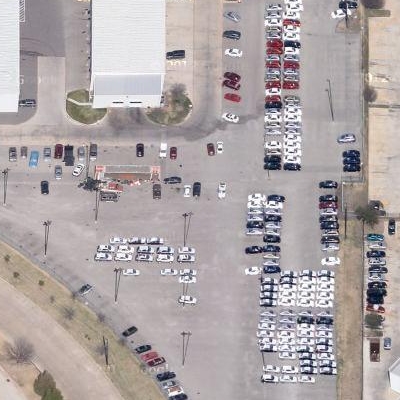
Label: Parking